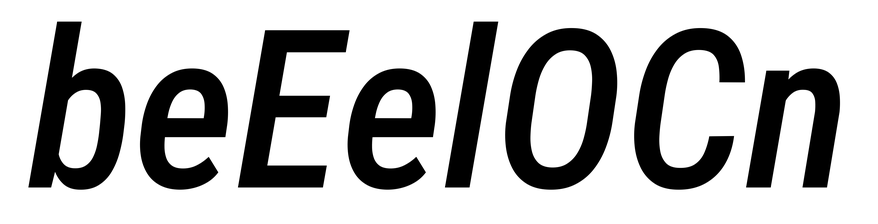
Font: Roboto-Italic_Condensed_Medium_Italic